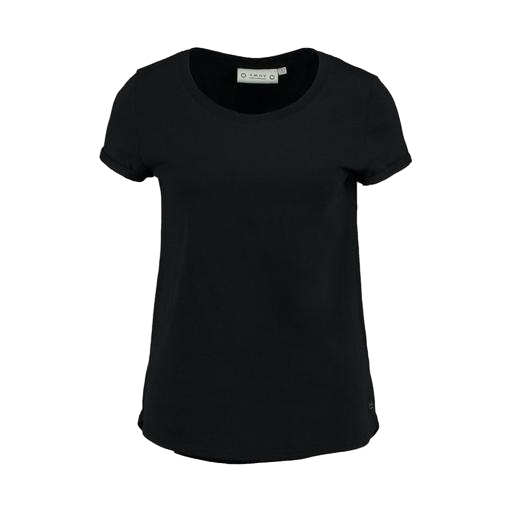
black curved hem t-shirt, black t-shirt basique jersey, black scoop neck t-shirt, white background